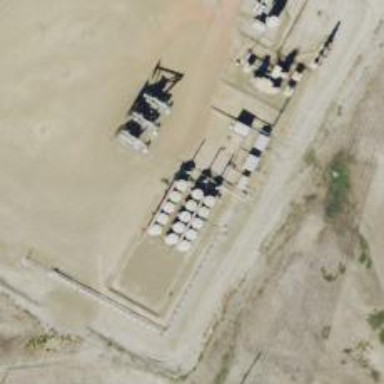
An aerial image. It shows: Storage tank with man-made structure.